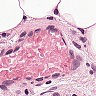
Metastatic tissue present: yes